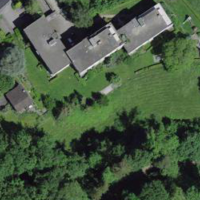
EUNIS habitat code: 53
Species observed at this site:
Geranium robertianum